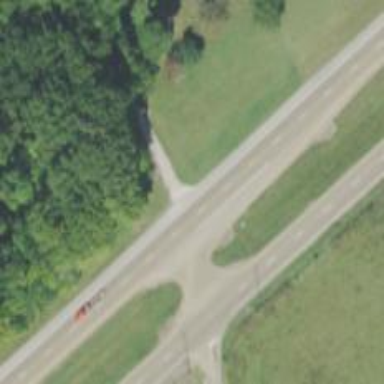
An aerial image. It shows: Asphalt road with dual carriageways at trunk level.